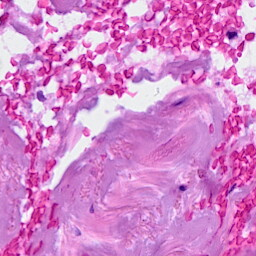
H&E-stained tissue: Breast